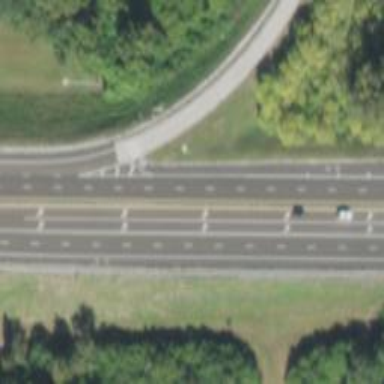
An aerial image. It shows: Primary highway with asphalt surface. There is sidewalk on the left side.